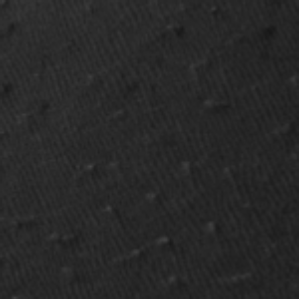
Label: frost